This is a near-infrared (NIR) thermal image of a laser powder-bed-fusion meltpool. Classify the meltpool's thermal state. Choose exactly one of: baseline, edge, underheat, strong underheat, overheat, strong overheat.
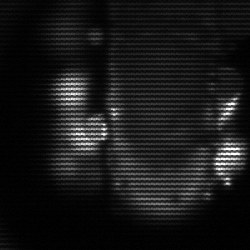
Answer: strong underheat